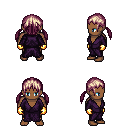
a pixel art fantasy rpg character, male body template, human, dark skin, purple robe, gold greaves, white blonde twin-tailed hairstyle, gold gloves, four views (front, back, left, right), 2x2 character sprite sheet, small pixel art, hard edges, no anti-aliasing